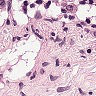
Metastatic tissue present: no